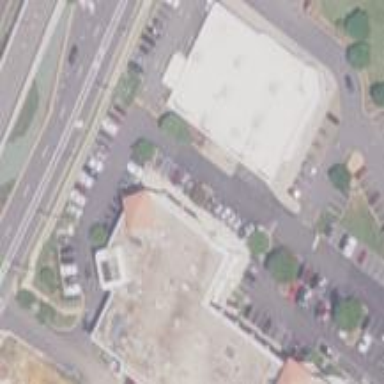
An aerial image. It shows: Building.